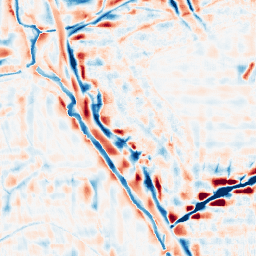
Category: wavelet
Decomposition family: wavelet_reverse_biorthogonal
Decomposition parameters: wavelet: rbio1.3
level: 4
Upsampling method: fft_zeropad
Upsampling parameters: scale: 4
Upsampling scale: 4